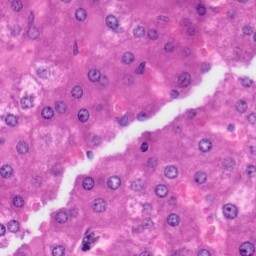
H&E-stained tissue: Liver